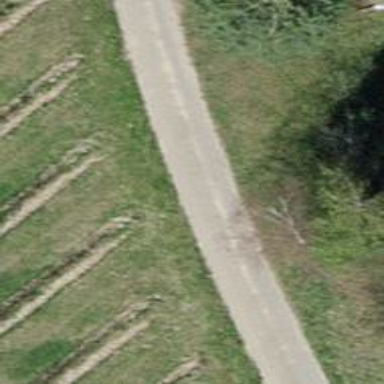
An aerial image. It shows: Gravel track with grade 3 tracktype.